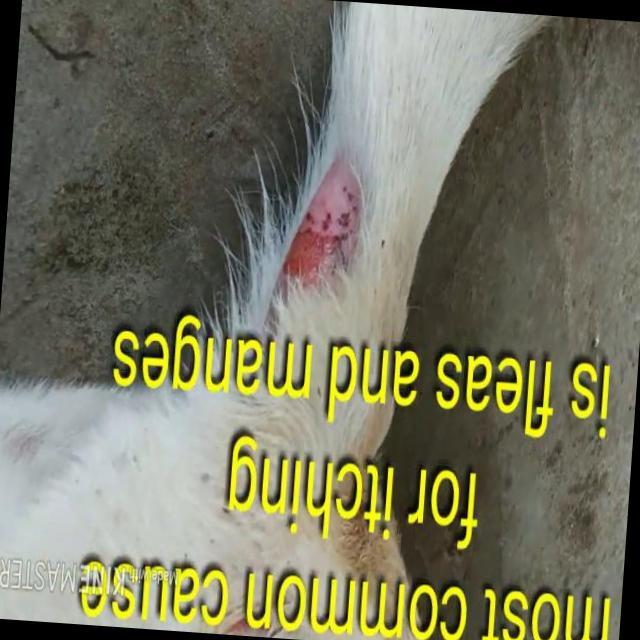
Canine dermatitis — inflammation of the skin presenting with erythema, pruritus, papules, and excoriation. May be allergic, contact, or atopic in origin.